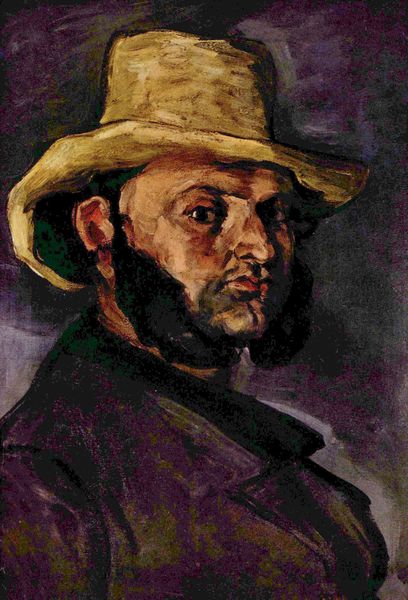
Titel: Mann mit dem Strohhut
Künstler: Paul Cézanne
Standort: New York (New York)
Institution: The Metropolitan Museum of Art
Schlagwörter: blau, dunkel, gemälde, kopf, mann, weiß, aquarell, cezanne, gelb, grob, grün, impressionismus, ocker, bunt, grau, haar, hintergrund, hut, mund, nase, ohr, profil, schwarz, stirn, vordergrund, ölbild, blick, rot, beige, expressionismus, malerei, alt, anzug, bart, jacke, wand, augen, falten, gesicht, kragen, mensch, bildnis, hals, portrait, porträt, öl, auge, haare, mantel, augenbrauen, brustbild, bruststück, kinn, lippen, farbig, seitlich, wangen, studie, lila, violett, linien, van gogh, ausdruck, dick, duktus, strohhut, ernst, seitenansicht, revers, selbstporträt, jacket, krempe, gogh, expressionistisch, linie, markant, brutal, selbstbildnis, backenbart, koteletten, pinselstrich, pupille, flecken, selbstportrait, wangenknochen, halbprofil, schläfen, dreiviertelporträt, persönlichkeit, her, dunkle farben, vincent, aquarelle, kontakt, magenta, tabu, changieren, dreiviertelportrait, nae, eitempera, bacjenbart, hochgeschlagen, gelb beige, böser blick, ei